Question: I have two obscenely large PNGs that are severely scaled down and put in a 'div', centered both horizontally and vertically. The horizontal centering is achieved with 'text-align: center' in the CSS for the page, and everything seems to be working fine for the most part... in Chrome.

<URL>
In Firefox, two of the images (not all of them) are ever so slightly cropped to the right. Opening the developer toolbox and disabling 'text-align: center' (inherited from and applied to large parts of the page) fixes the images for no apparent reason. Just opening the developer toolbox in and of itself makes the left image appear correctly (not the one to the right, however), but it crops again once the toolbox is closed.
Why is this happening? Is this intended behavior? A bug? Have I messed up?
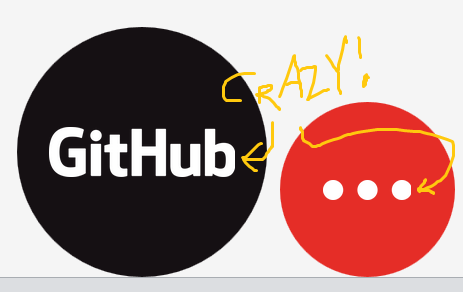
Answer: There's no cropping going on. If you resize the jsfiddle window slightly, you will see that the result changes from perfect circles to sliced-off ones and back.

(This is enlarged for better visibility; unfortunately you can't get the same result by zooming in on your browser!)
So, it's just rounding errors.
As you can see however, the rounding error only occurs at the far right of the picture, at or around the right edge.
So there is an easy solution: make the images a bit larger, so that the edges of the shapes are no longer at the edges of the pictures. I put some padding on the left side as well, to ensure that the shapes stay in the center.
See <URL> with the new images:
'''
<div>
<img src="http://i.stack.imgur.com/WFpjU.png" />
</div>
<div>
<img src="http://i.stack.imgur.com/WucxK.png" />
</div>
'''